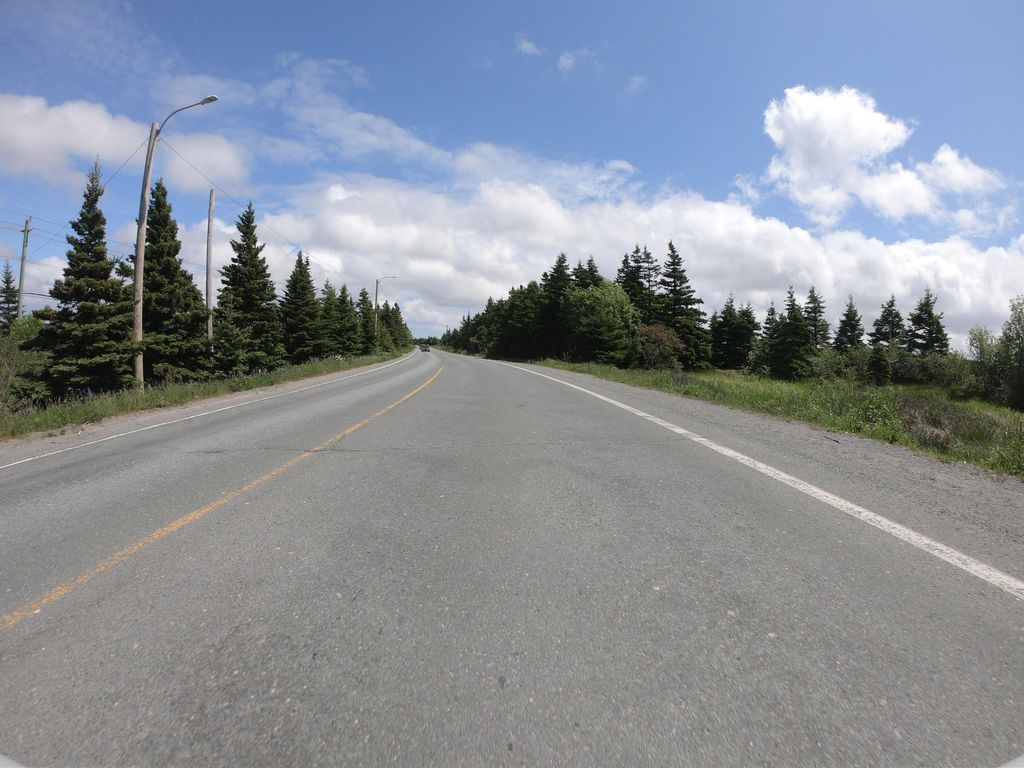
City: st_johns